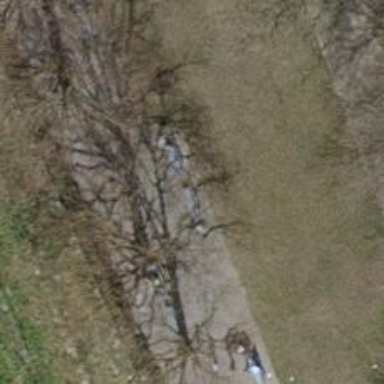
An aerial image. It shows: Bench for seating.